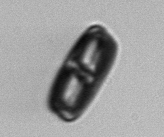
Label: Ephemera